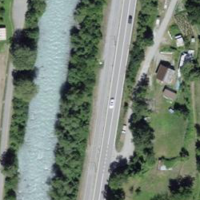
EUNIS habitat code: 43
Species observed at this site:
Carcharodus alceae